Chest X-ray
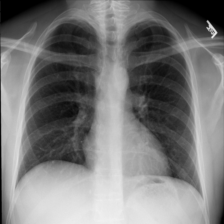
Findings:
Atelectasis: negative
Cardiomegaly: negative
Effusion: negative
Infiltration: negative
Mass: negative
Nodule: negative
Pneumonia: negative
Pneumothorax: negative
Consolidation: negative
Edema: negative
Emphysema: negative
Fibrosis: negative
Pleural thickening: negative
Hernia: negative